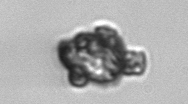
Label: Delphineis